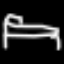
Label: bed